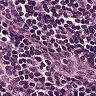
Metastatic tissue present: no